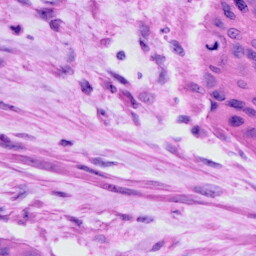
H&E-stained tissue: Cervix